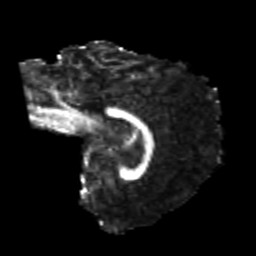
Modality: FA
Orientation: sagittal
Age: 22
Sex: female
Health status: healthy
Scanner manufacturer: philips
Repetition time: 7.386 s
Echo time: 0.08599 s